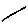
Label: line